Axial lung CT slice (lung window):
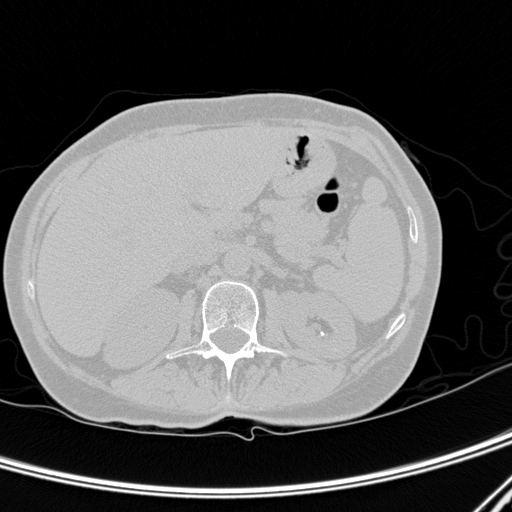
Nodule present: no